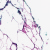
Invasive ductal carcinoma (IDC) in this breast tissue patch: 0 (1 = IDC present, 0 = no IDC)